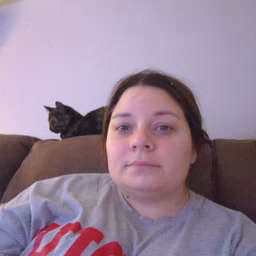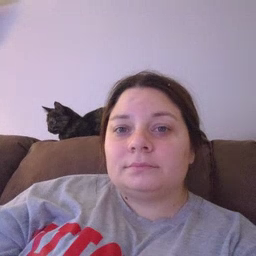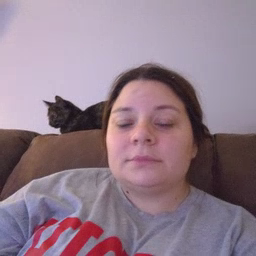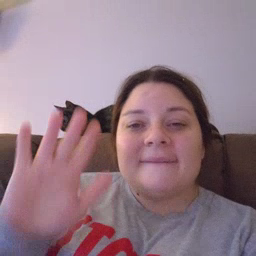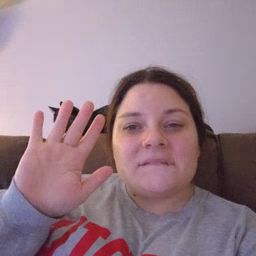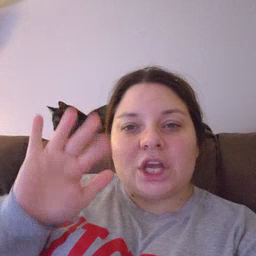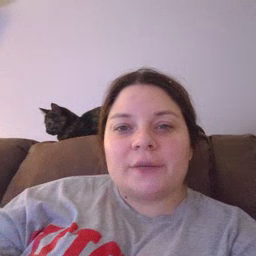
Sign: finger